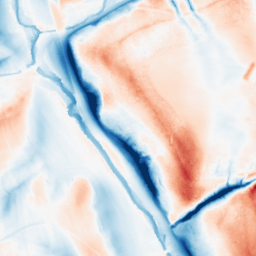
Category: classical
Decomposition family: gaussian_anisotropic
Decomposition parameters: sigma_x: 20
sigma_y: 2
Upsampling method: bspline
Upsampling parameters: scale: 4
Upsampling scale: 4